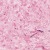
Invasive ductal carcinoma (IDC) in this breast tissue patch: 0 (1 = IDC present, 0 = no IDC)